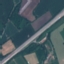
Land use / land cover class: Highway